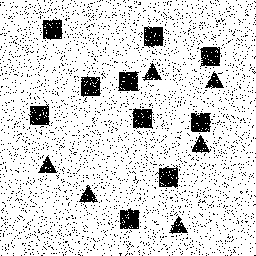
Squares: 10
Triangles: 6
Stars: 0
Total shapes: 16